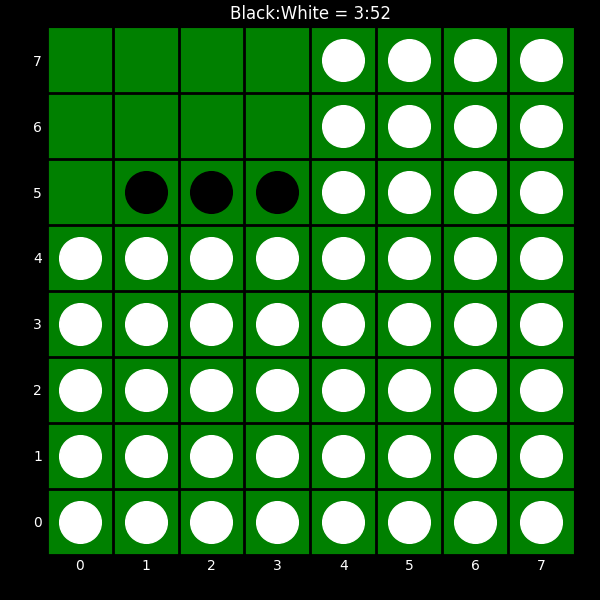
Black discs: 3
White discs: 52